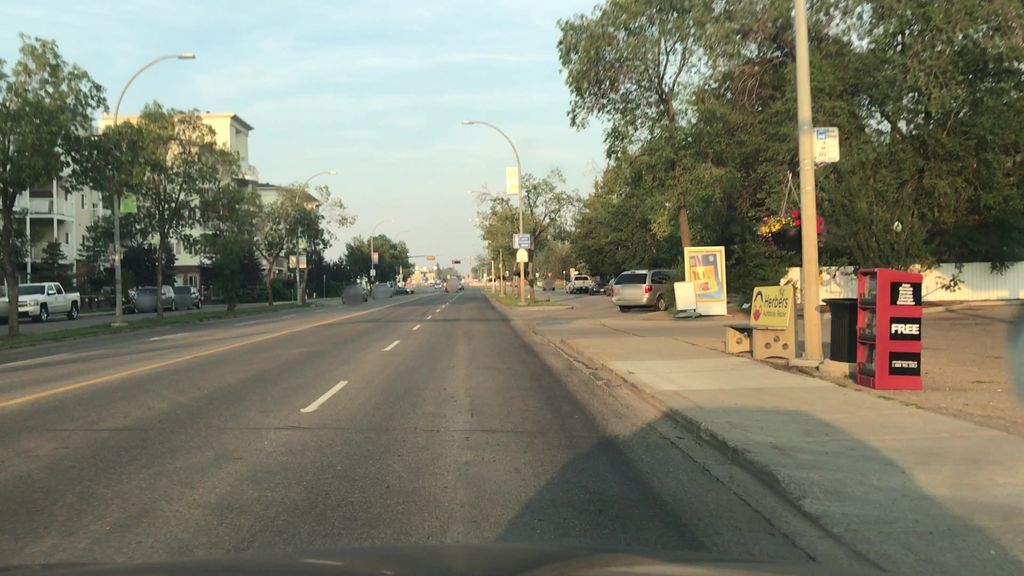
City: edmonton